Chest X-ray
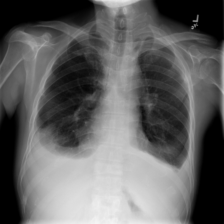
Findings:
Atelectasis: negative
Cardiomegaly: negative
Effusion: positive
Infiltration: negative
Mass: negative
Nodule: negative
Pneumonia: negative
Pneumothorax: negative
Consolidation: negative
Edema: negative
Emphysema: negative
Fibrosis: negative
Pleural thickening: negative
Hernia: negative